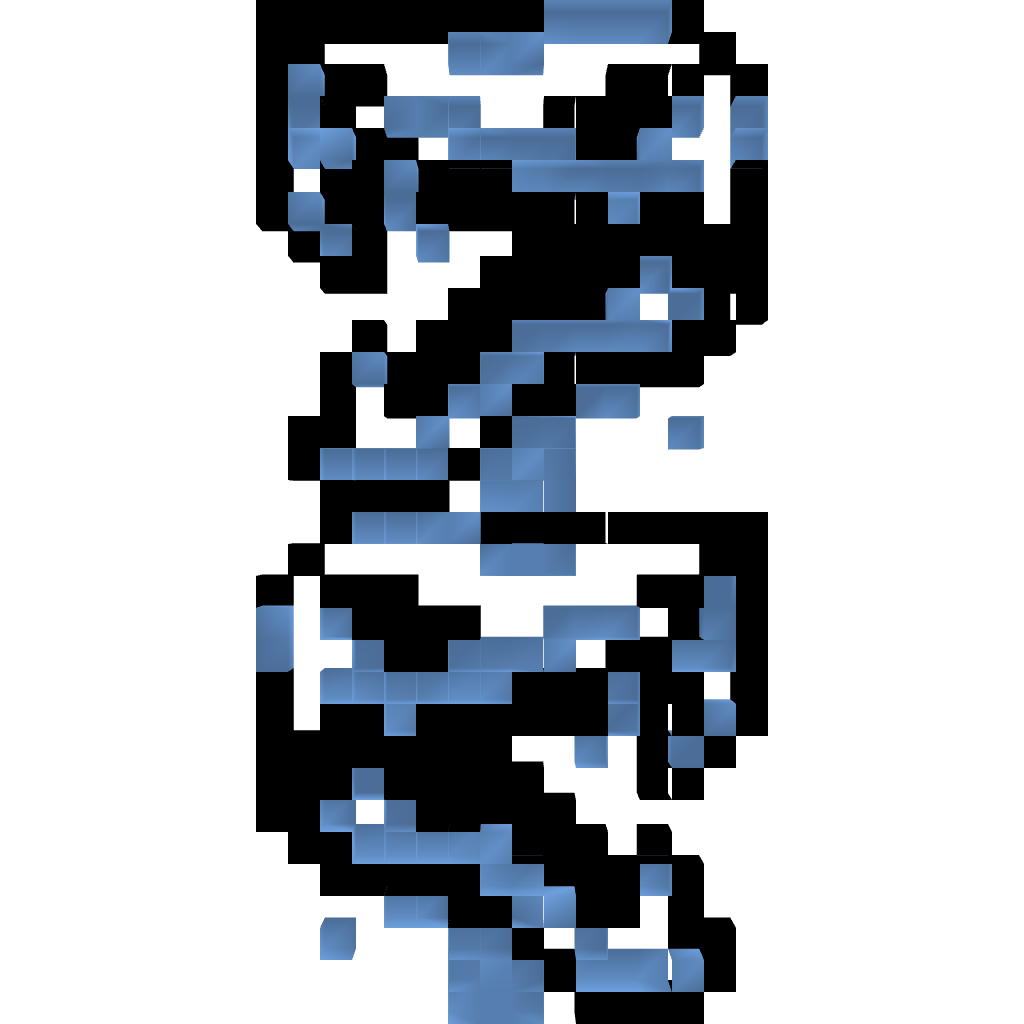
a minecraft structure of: Dragon Piller from Castlevania 1 bad low quality